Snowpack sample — Buffalo Mountain, Silverthorne, Colorado, USA (1/25/25, 10:11 AM MST)
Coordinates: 39.6222, -106.1139
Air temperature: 22 °F
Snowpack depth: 110 cm
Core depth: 30 cm
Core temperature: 42.8 °F
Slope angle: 12°, slope face: 102°
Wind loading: high
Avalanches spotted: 0
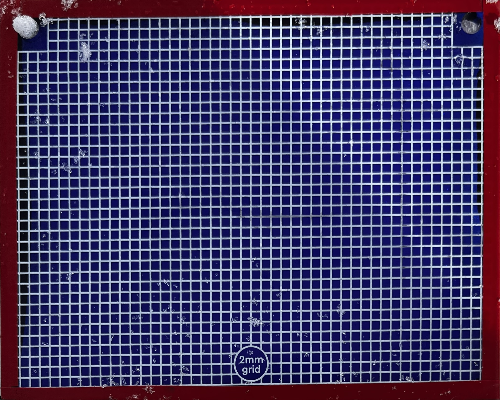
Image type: profile
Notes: No avalanches nearby, collected on the outskirts of a fire break 15 meters from the treeline, on way to Buffalo and Red Mountain